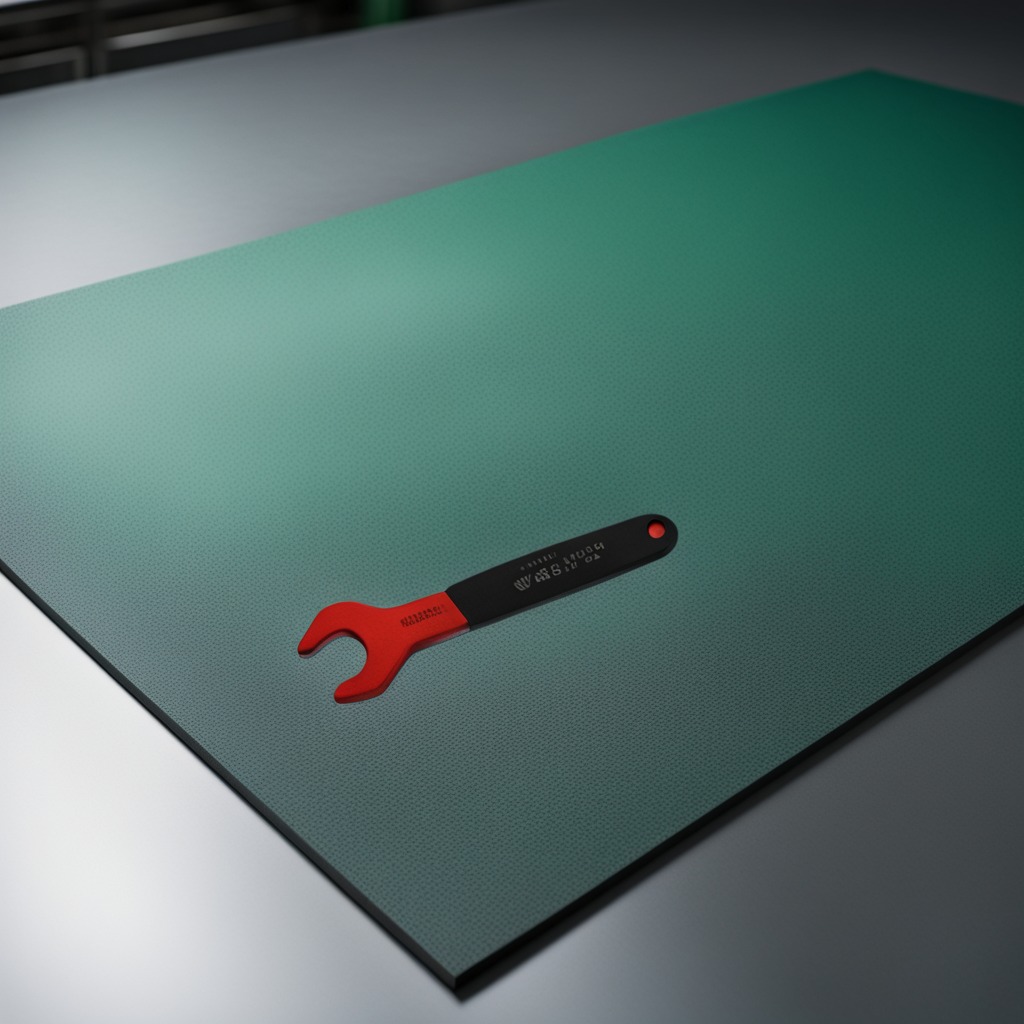
An wrench lies on the tabletop.